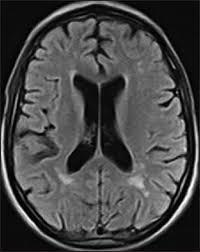
Label: notumor